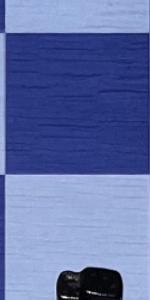
Label: Empty